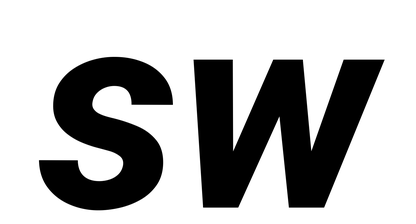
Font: Roboto-Italic_ExtraBold_Italic